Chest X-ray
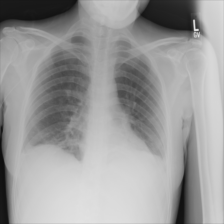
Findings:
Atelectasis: positive
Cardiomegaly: negative
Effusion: positive
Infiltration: negative
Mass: negative
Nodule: negative
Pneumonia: negative
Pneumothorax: negative
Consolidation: negative
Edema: negative
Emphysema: negative
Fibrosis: negative
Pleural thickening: negative
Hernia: negative